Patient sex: M
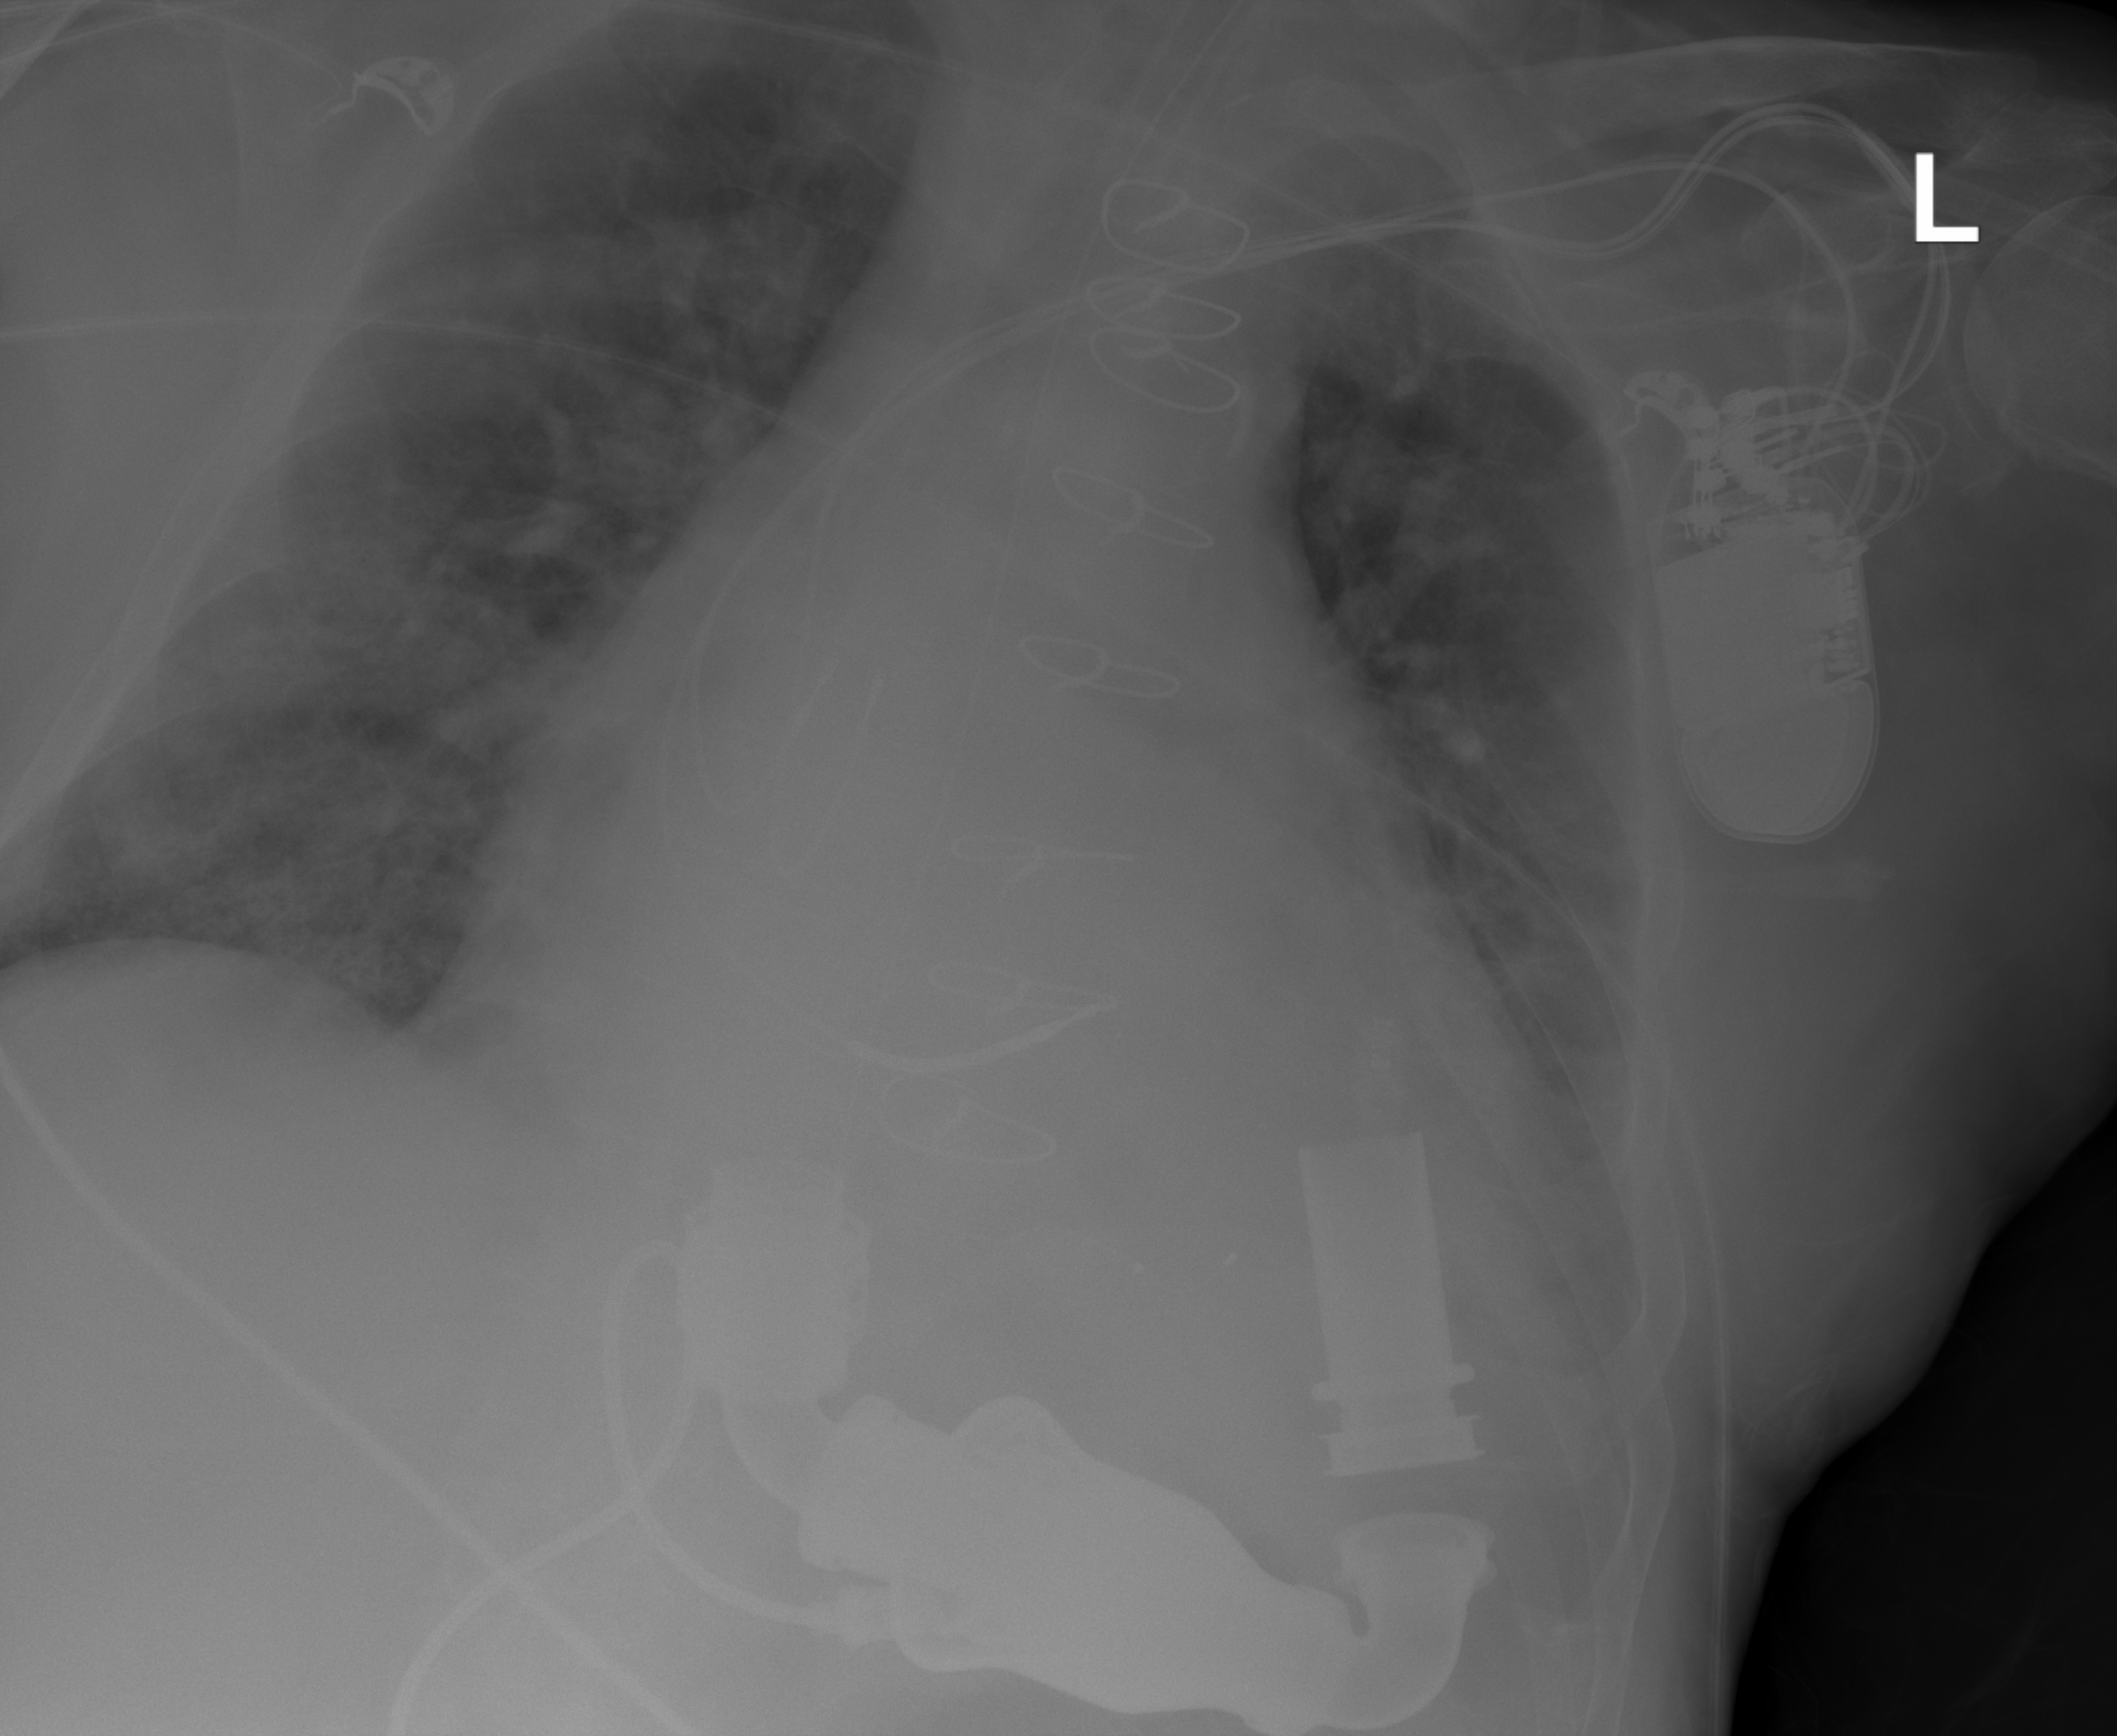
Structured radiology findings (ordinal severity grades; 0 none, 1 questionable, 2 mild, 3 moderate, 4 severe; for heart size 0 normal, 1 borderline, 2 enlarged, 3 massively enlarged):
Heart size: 2
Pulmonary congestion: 3
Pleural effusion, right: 1
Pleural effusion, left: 2
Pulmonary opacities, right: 3
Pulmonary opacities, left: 0
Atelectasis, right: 2
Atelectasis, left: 2